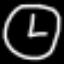
Label: clock